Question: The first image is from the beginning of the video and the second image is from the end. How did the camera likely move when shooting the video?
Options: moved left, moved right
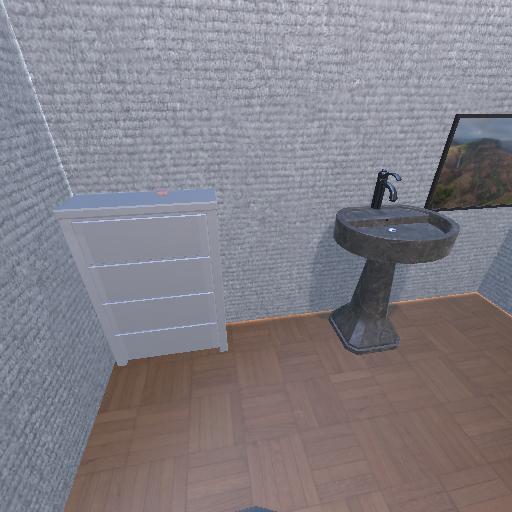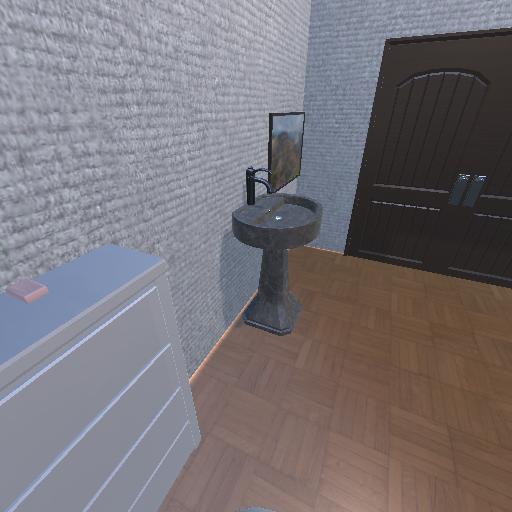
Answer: moved left